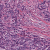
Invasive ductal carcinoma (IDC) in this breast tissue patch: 1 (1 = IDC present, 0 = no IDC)